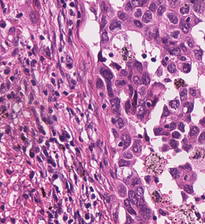
Tumor epithelial tissue: yes
Tumor-associated stroma tissue: yes
Normal tissue: no